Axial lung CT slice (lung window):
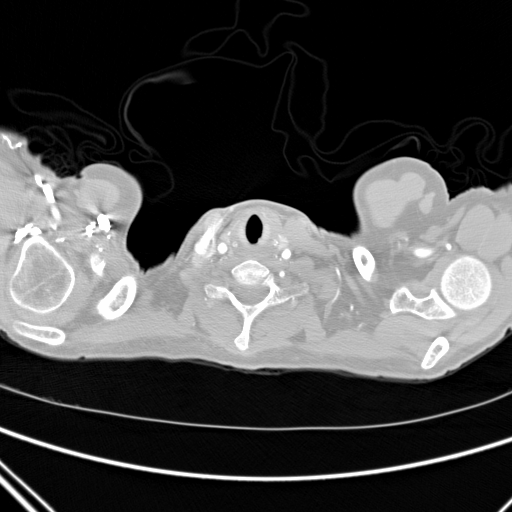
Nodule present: no